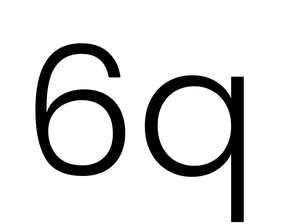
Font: Poppins-Light